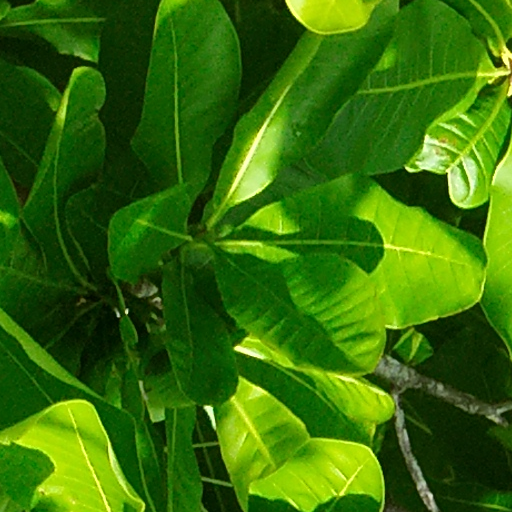
Species: Anacardium excelsum
GBIF accepted scientific name: Anacardium excelsum
Crown area (m\u00b2): 210.776